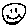
Label: smiley face